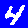
Digit: 4